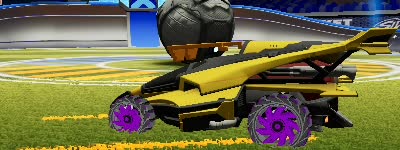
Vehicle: aftershock